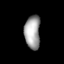
Tissue: lung
Cell type: Others
Senescence score: 0.6074
Nuclear area (px): 515
Mean DAPI intensity: 161.21